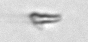
Label: fiber